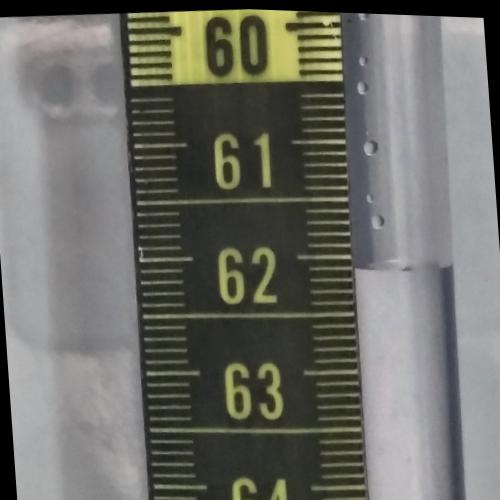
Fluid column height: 62.1 cm